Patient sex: F
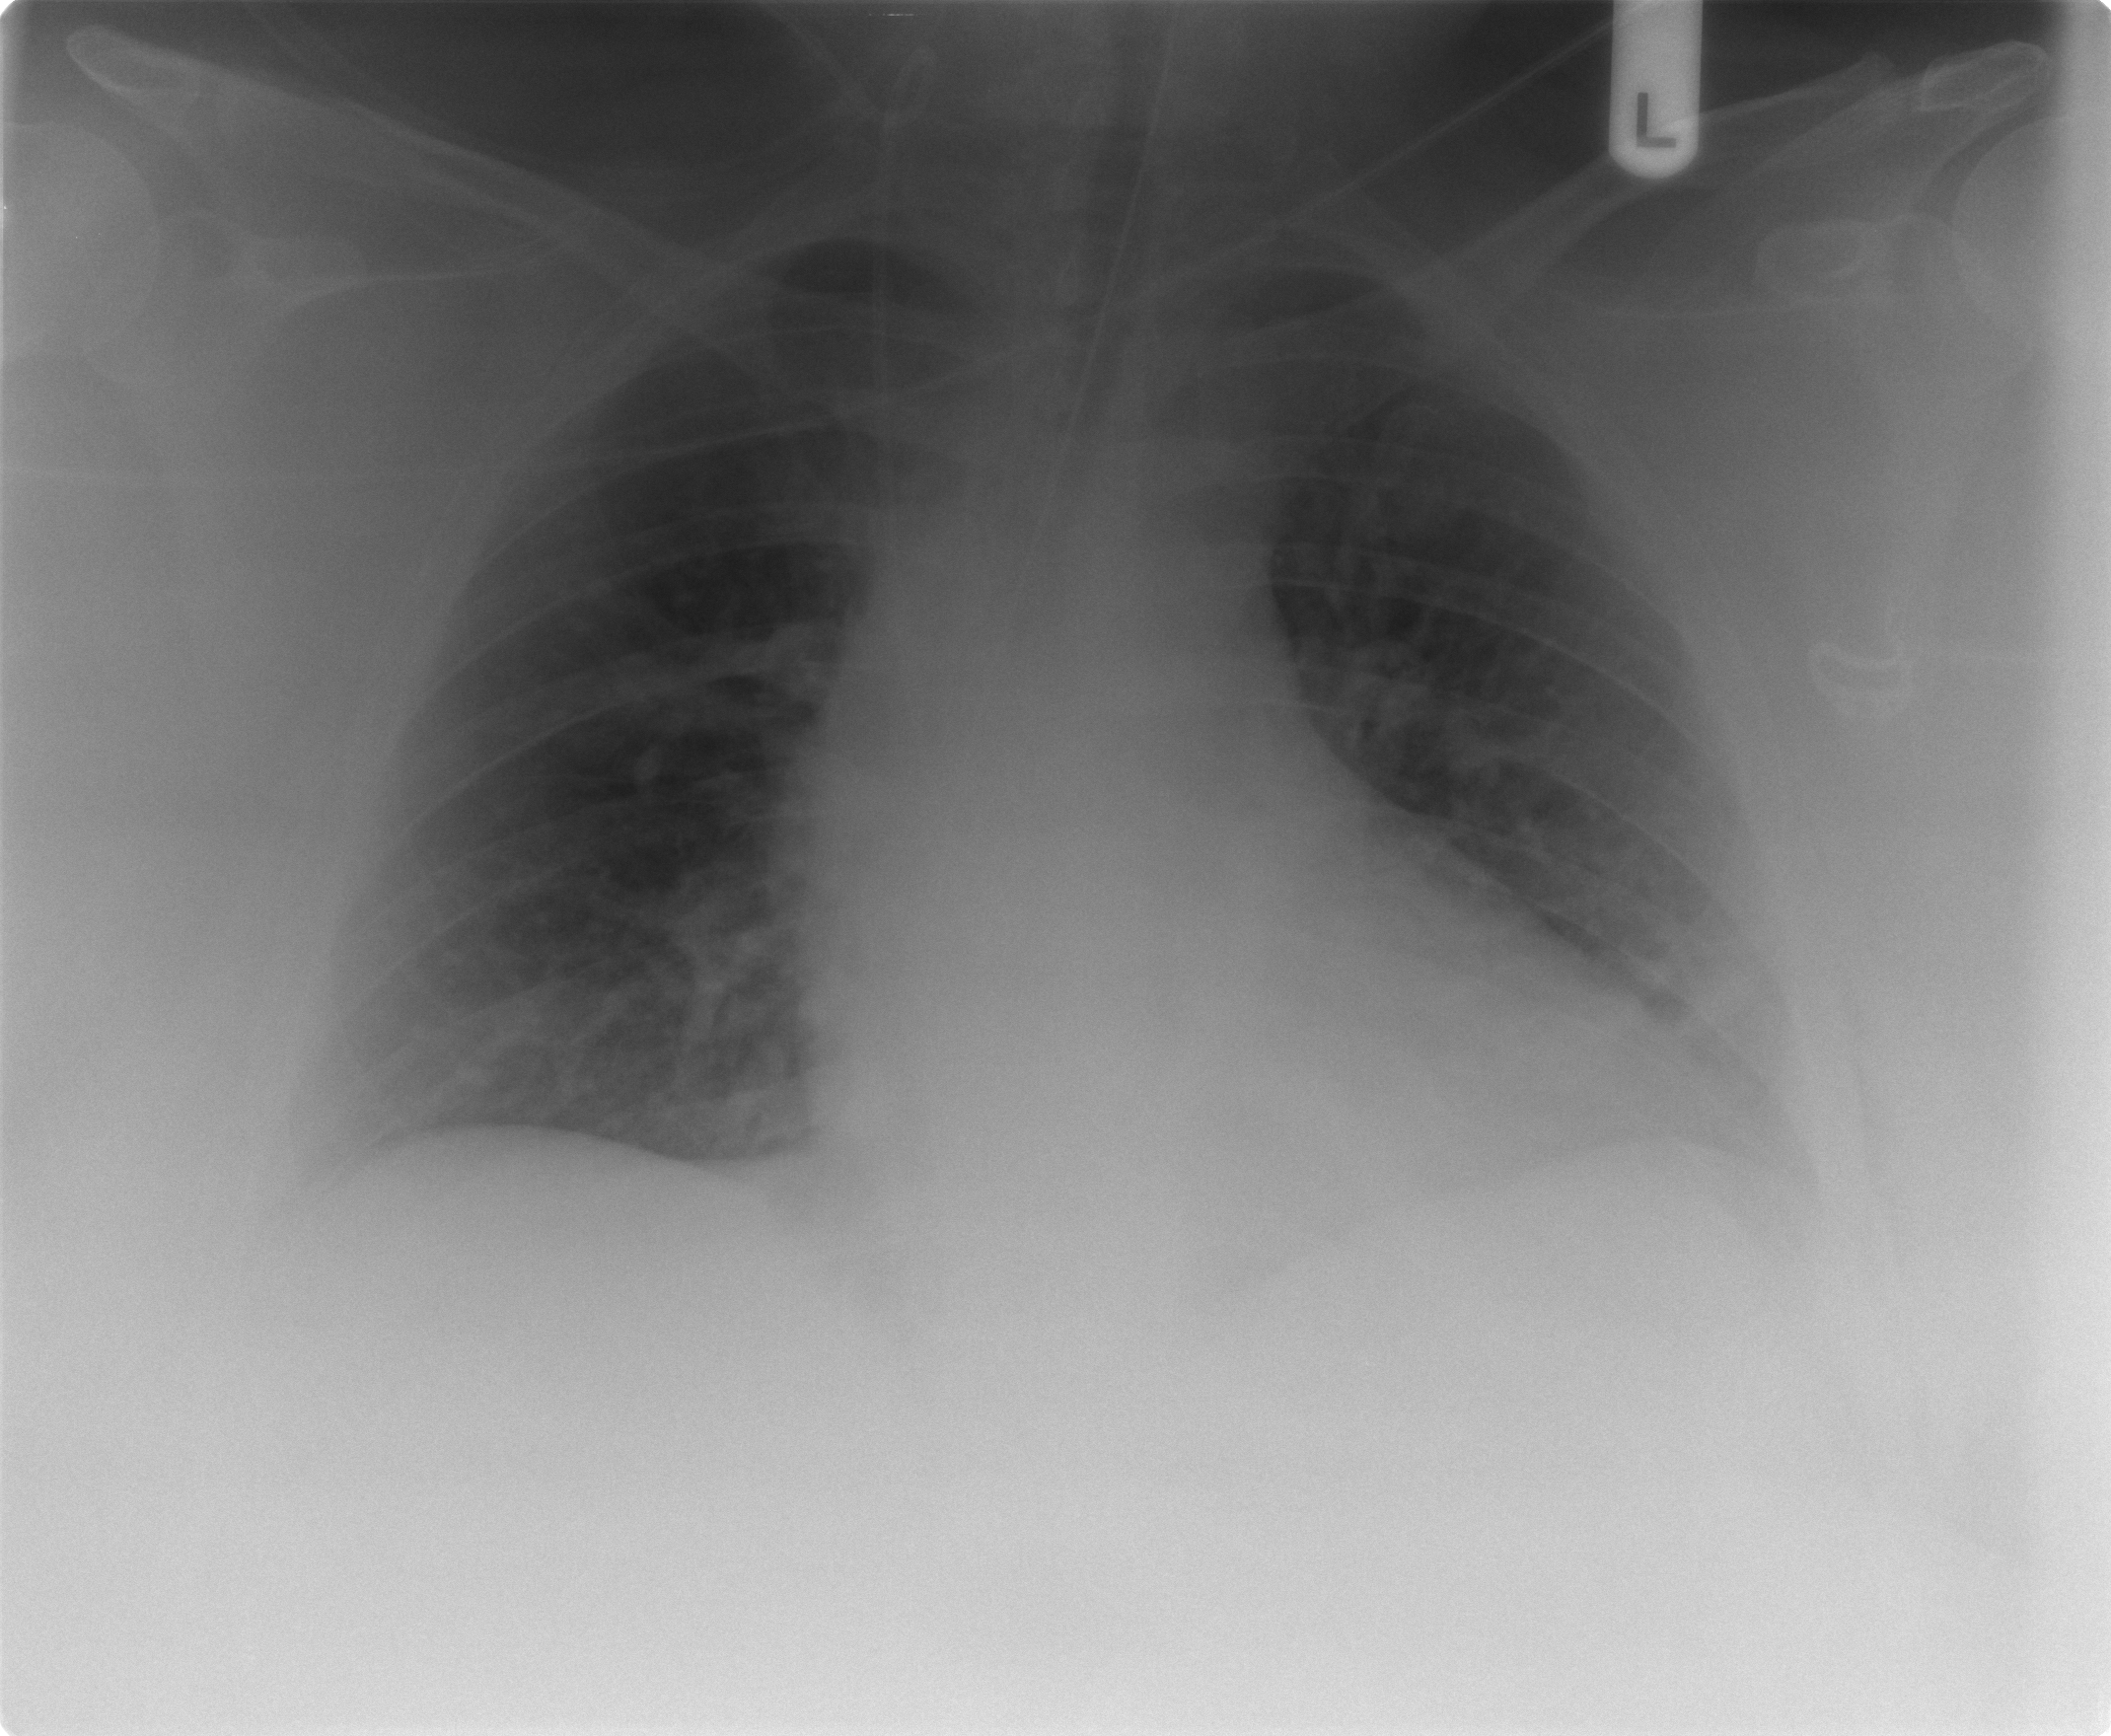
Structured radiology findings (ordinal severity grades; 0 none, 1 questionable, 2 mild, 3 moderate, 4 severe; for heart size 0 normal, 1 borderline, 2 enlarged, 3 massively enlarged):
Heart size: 2
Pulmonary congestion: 2
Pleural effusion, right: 0
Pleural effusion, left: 1
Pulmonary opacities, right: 0
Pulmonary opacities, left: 1
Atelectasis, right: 0
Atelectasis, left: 1